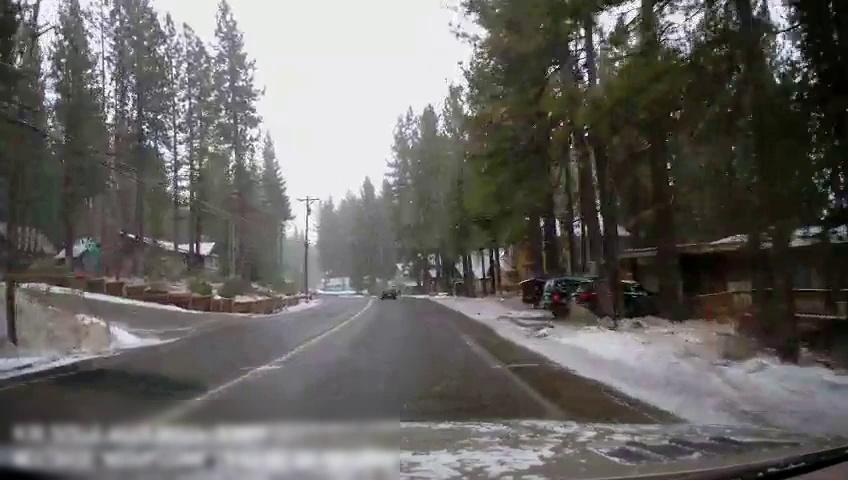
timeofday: Day
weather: Snowy
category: Drivable Space
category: Vehicles | SUV
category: Vehicles | SUV
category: Vehicles | Car
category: Lanes | Opposite Lane
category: Lanes | Current Lane
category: Lanes | Current Lane